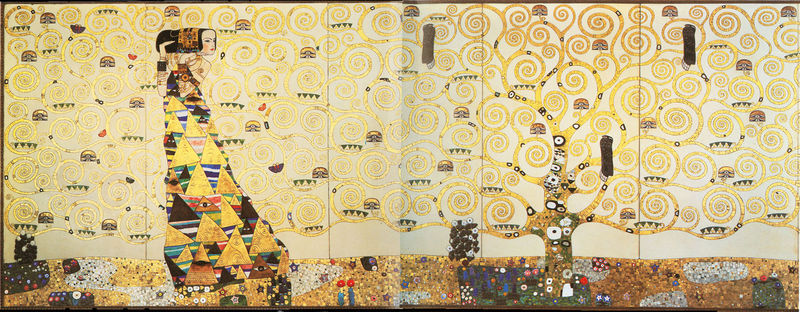
Titel: Die Erwartung
Künstler: Gustav Klimt
Institution: Brüssel, Palais Stoclet
Schlagwörter: baum, blau, hand, weiß, bäume, dreieck, gelb, grün, blume, bunt, frau, haar, kleid, schmuck, schwarz, rot, weg, muster, jung, gesicht, silber, natur, boden, auge, gold, mantel, garten, liebe, jugendstil, klimt, groß, strich, kreise, österreich, wien, schnecke, dreiecke, spiralen, spirale, art deco, ägypten, kringel, complex, achwarz, venere, simple, tree, fun, flat, easy, happy, acostamd, beatiful